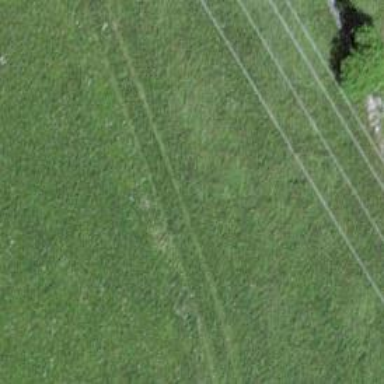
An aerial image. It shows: Grass track.